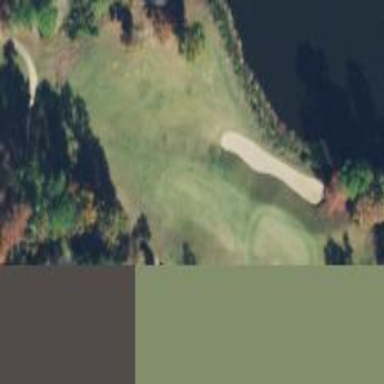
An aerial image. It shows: Rough area on grassy golf course.